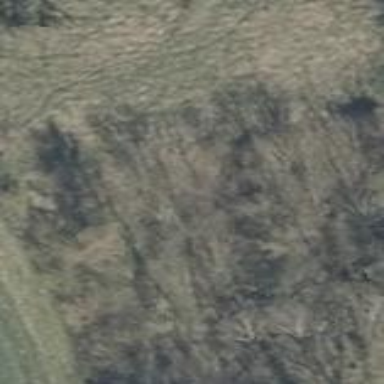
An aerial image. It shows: Area covered with grass.